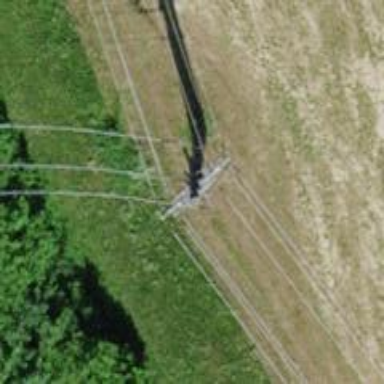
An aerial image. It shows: Minor power line.